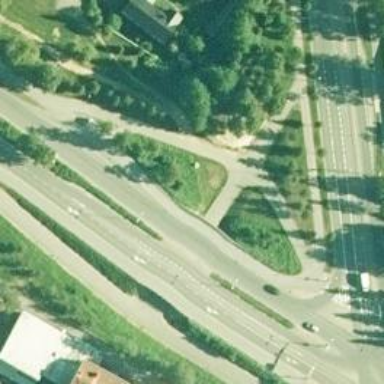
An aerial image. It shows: Cycleway.